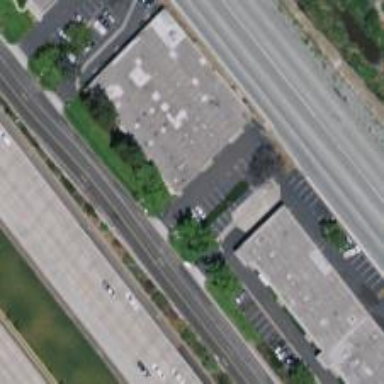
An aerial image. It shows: Industrial building.